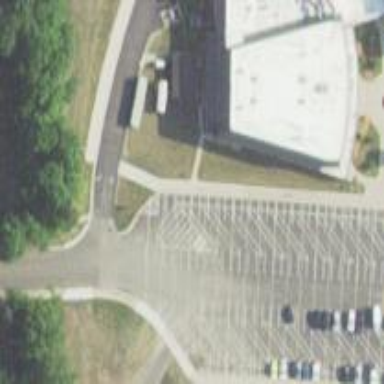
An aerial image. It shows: Parking area with surface.